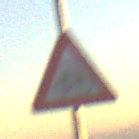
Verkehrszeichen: RadverkehrLinks
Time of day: SunriseSunset
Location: Outdoor (RoadRail)
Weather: PartlyCloudy
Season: NotSpecified
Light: Natural